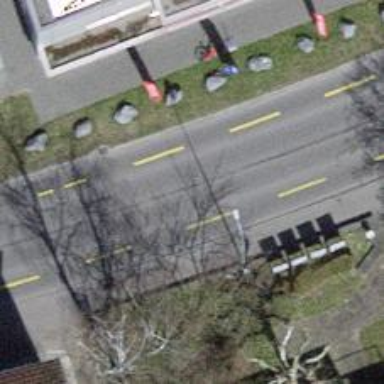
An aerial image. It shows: Primary highway with designated cycle lane.